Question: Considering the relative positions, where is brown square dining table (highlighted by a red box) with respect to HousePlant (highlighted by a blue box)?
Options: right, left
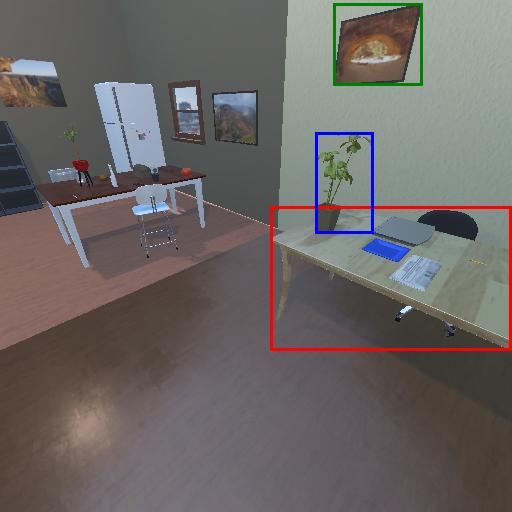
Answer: right